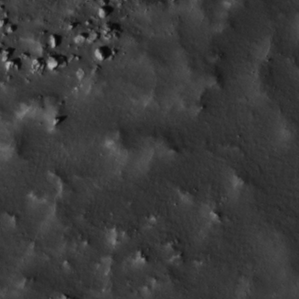
Label: non_frost